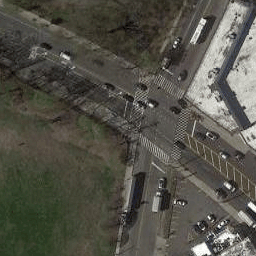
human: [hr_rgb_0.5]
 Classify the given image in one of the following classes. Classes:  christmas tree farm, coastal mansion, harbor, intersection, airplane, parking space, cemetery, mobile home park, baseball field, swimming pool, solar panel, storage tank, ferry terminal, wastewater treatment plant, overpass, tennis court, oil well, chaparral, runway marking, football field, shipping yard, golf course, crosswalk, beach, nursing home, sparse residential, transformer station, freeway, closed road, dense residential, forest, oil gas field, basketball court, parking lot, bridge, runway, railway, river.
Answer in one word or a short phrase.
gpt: intersection